Current action and preconditions to check: trajectory_clear

Your task: For each precondition in the list above, predict whether it will hold at this action.

Consider the current scene as observed from the mobile robot's camera, and analyze the predicted future states of all dynamic agents (e.g., people, animals, vehicles, or any moving entities) within the NEXT SECOND.

IMPORTANT: Only answer "very likely" if you are absolutely certain—based on strong, clear evidence—that a dynamic agent will violate the precondition in the predicted future state. Do NOT answer "very likely" for unlikely, ambiguous, or low-probability risks.

Ask yourself for each precondition: Is there a high probability, with clear and convincing evidence, that the predicted future states of any dynamic agent will interfere with the predicted future state of the currently executing action within the NEXT SECOND, causing that precondition to fail?

Assess the risk level based on these predictions. Use "likely" or "very likely" if motions create a clear risk of interference.

Use "neutral" or "improbable" if agents are nearby but their predicted paths are clearly diverging or non-conflicting.

Failure Risk Categories: "very improbable", "improbable", "neutral", "likely", "very likely"

Answer Format: Output ONLY the probability_of_failure value from these categories: "very improbable", "improbable", "neutral", "likely", "very likely"

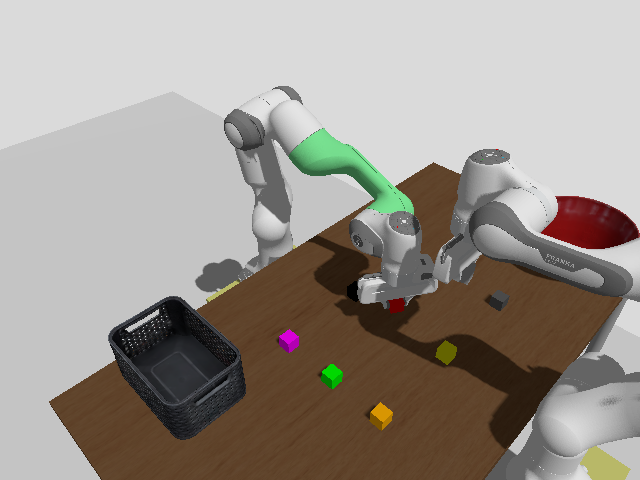

Answer: improbable